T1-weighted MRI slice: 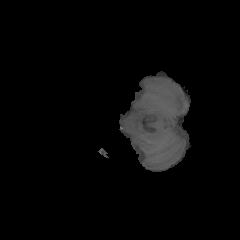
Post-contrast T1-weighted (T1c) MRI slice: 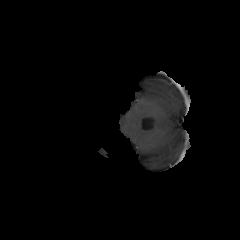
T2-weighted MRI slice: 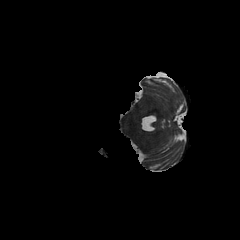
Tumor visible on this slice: no